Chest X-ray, PA view. Patient: 53 years old, sex M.
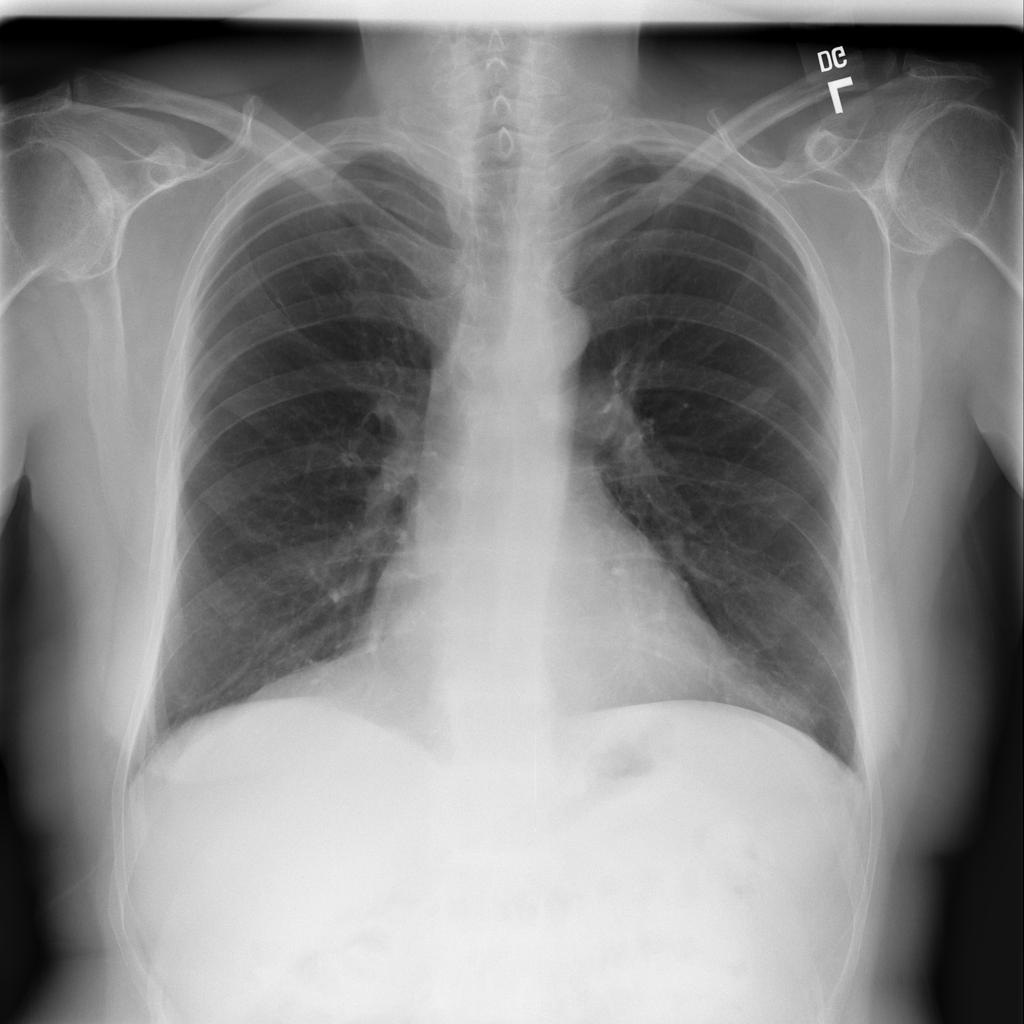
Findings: Infiltration